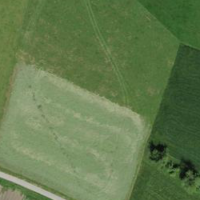
EUNIS habitat code: 25
Species observed at this site:
Veronica chamaedrys